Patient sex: F
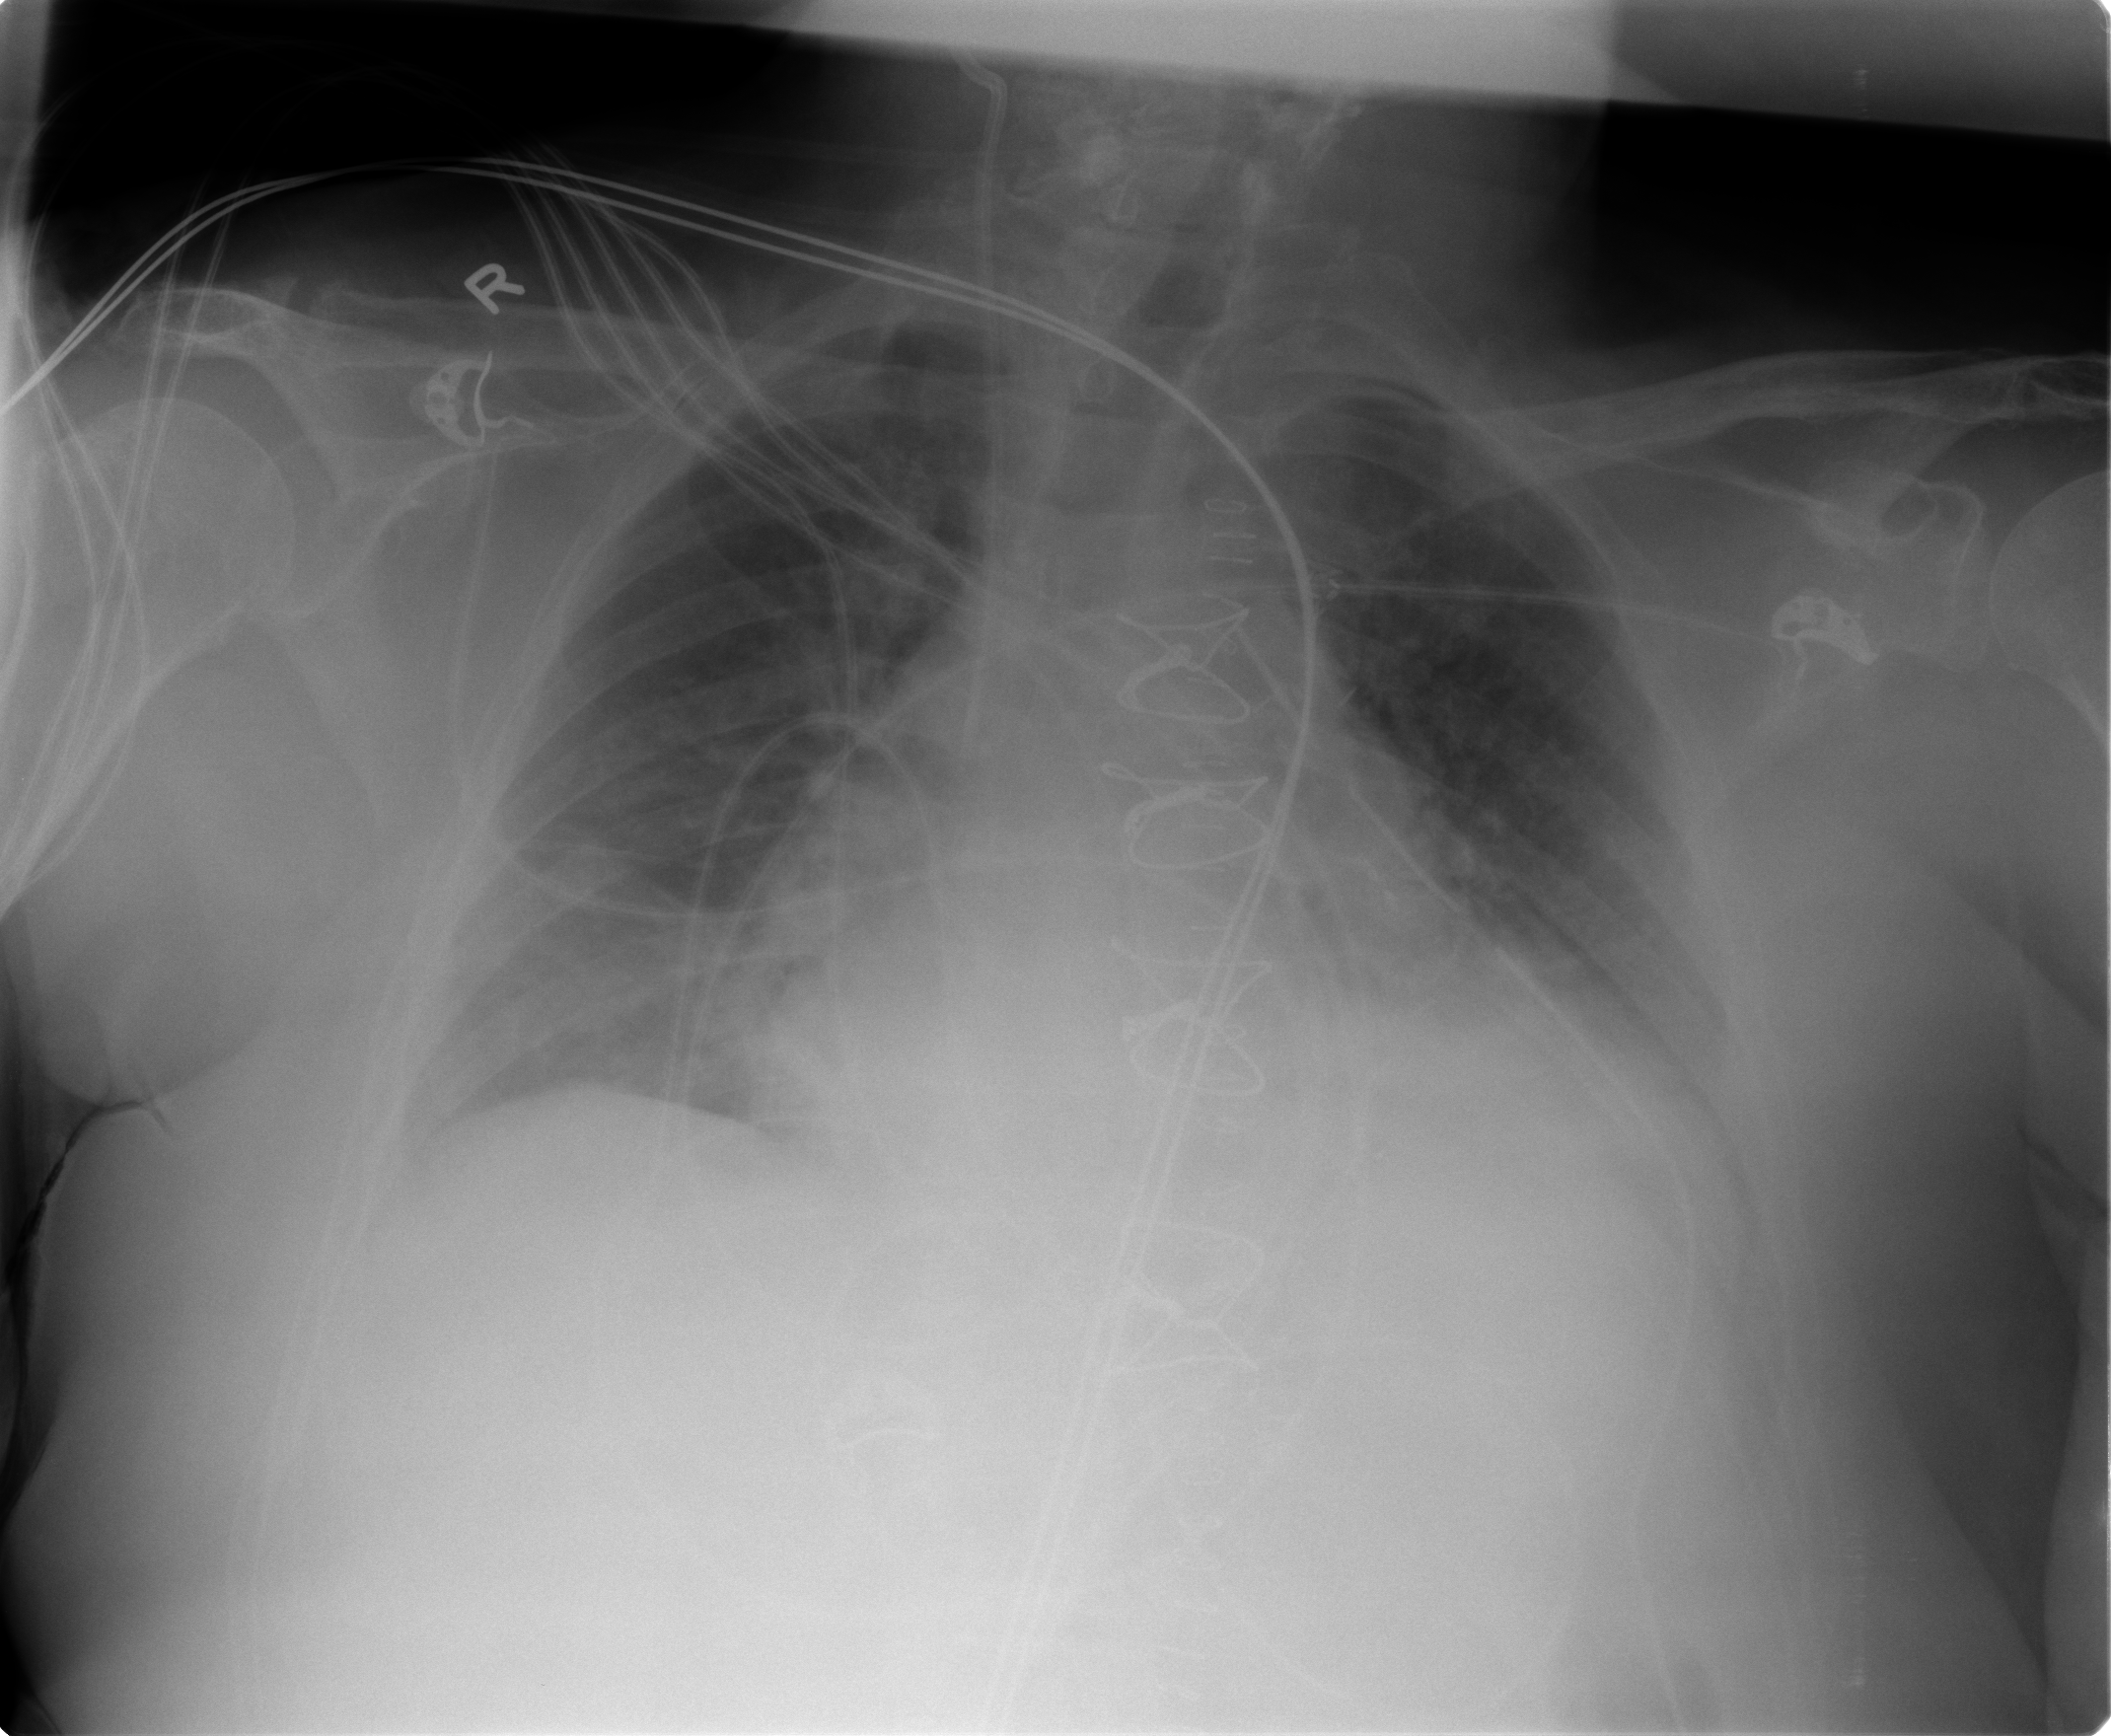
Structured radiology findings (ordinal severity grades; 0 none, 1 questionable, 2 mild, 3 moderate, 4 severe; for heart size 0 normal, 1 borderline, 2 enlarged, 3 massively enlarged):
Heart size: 2
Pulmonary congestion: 2
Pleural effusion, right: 1
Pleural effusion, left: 2
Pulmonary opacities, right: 0
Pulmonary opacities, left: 1
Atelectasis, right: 2
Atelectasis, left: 2